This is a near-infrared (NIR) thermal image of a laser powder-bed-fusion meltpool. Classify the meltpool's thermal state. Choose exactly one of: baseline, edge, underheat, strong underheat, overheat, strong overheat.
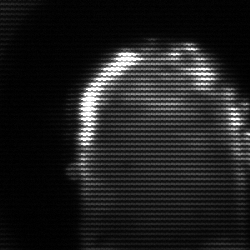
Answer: baseline